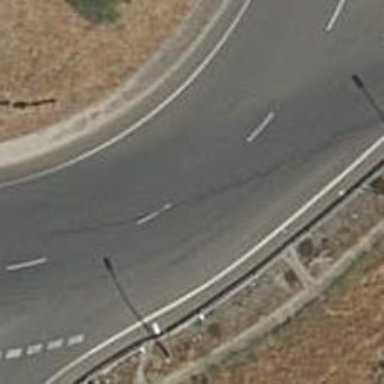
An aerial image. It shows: Roundabout on primary highway.